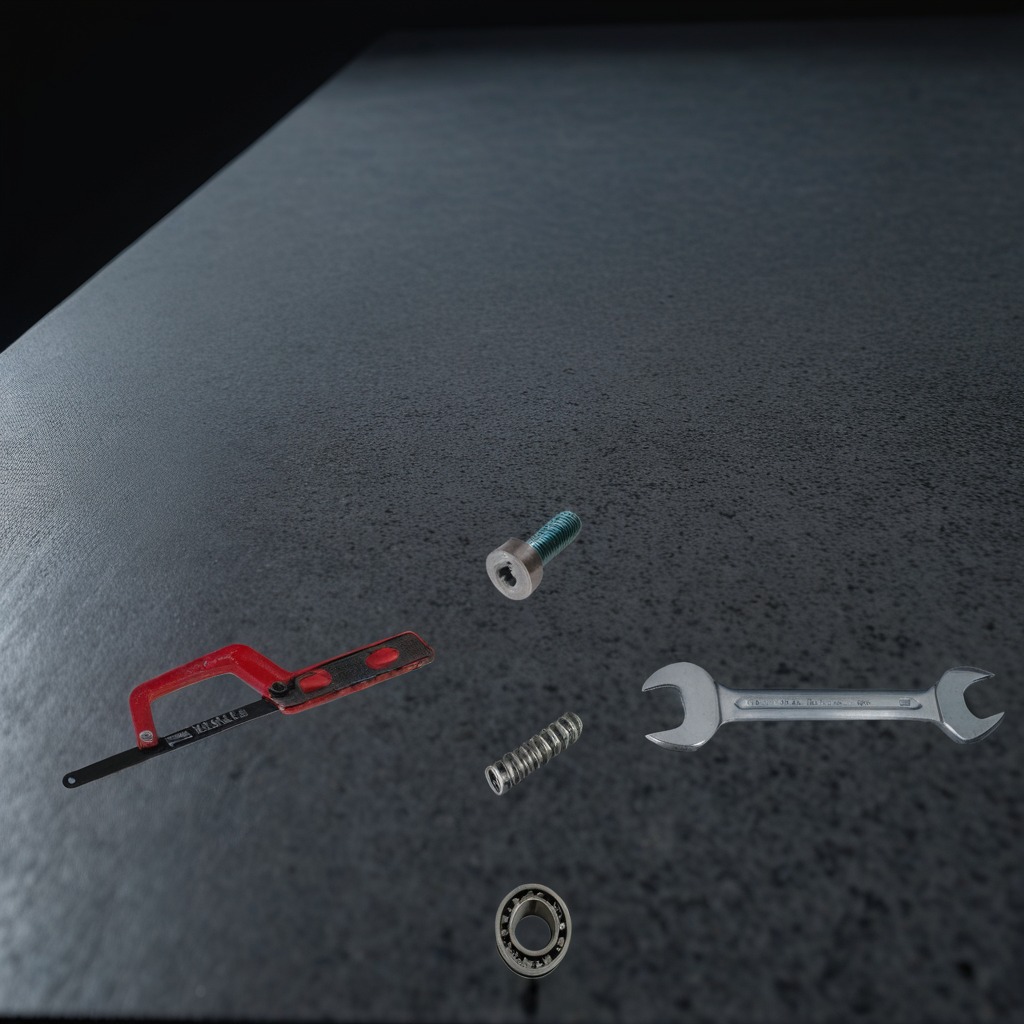
A ball bearing, a machine screw, a coiled metal spring, a saw, and a wrench are lying on the clean granite table inside a workshop at night.